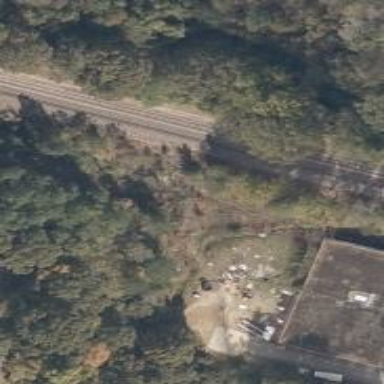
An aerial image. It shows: Abandoned railway siding.